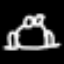
Label: frog